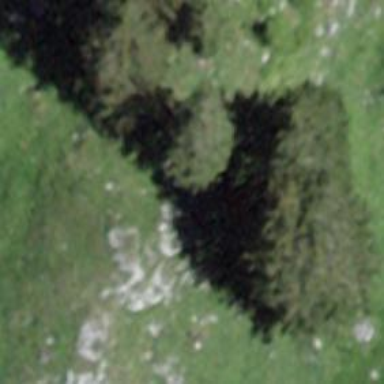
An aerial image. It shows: Beautiful tree in nature.